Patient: sex M, age 78
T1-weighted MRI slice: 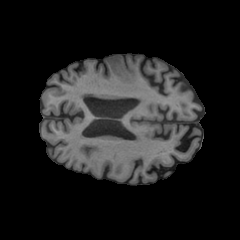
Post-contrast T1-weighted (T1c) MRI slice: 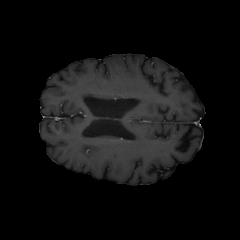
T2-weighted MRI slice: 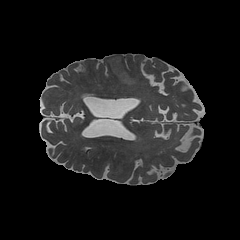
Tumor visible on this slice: yes
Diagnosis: Astrocytoma, IDH-wildtype
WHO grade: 3